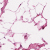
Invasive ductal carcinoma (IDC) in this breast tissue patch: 0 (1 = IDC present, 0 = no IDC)